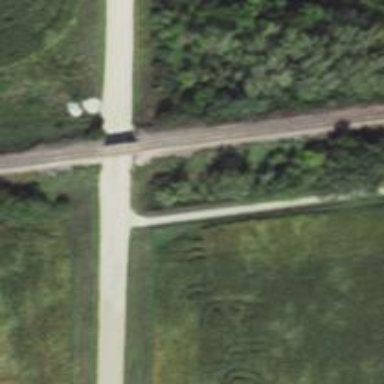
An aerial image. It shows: Railway track.